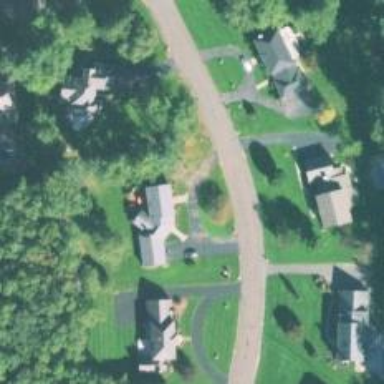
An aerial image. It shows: Driveway leading to service road.